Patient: sex F, age 31
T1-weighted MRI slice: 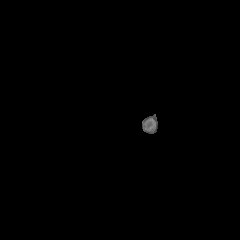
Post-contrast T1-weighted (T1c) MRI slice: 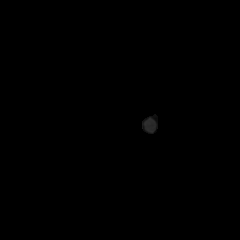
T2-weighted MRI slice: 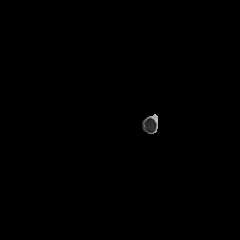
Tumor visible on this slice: no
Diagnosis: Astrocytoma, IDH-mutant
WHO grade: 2